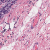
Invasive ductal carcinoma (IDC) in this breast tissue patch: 1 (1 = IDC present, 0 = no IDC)